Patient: sex F, age 38
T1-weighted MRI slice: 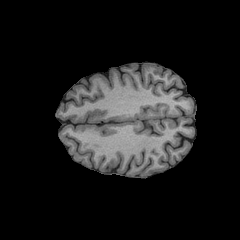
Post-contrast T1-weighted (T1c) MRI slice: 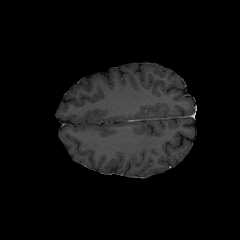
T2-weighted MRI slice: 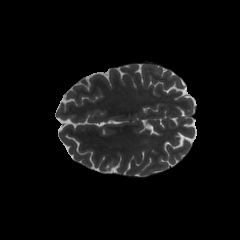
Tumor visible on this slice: no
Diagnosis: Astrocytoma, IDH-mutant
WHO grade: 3